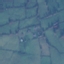
Land use / land cover class: Pasture